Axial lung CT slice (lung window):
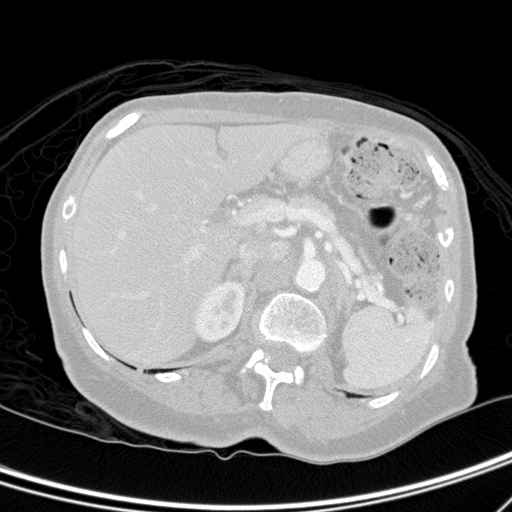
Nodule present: no